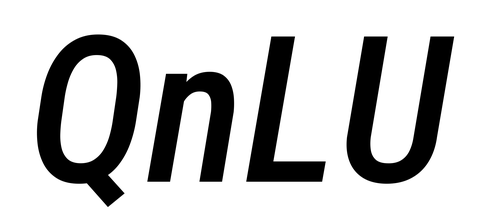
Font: Roboto-Italic_Condensed_Medium_Italic